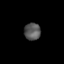
Tissue: lung
Cell type: Epithelial cells
Senescence score: 0.2216
Nuclear area (px): 276
Mean DAPI intensity: 87.217